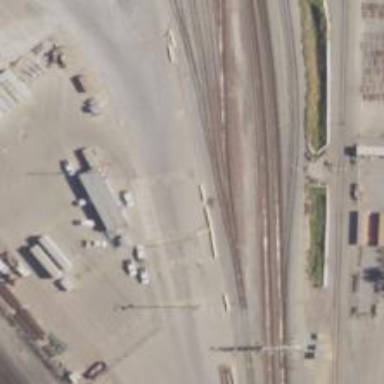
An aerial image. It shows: Railway yard in service.